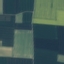
Land use / land cover: AnnualCrop